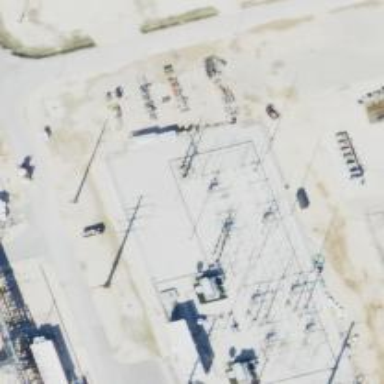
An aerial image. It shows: Switch used for power control.